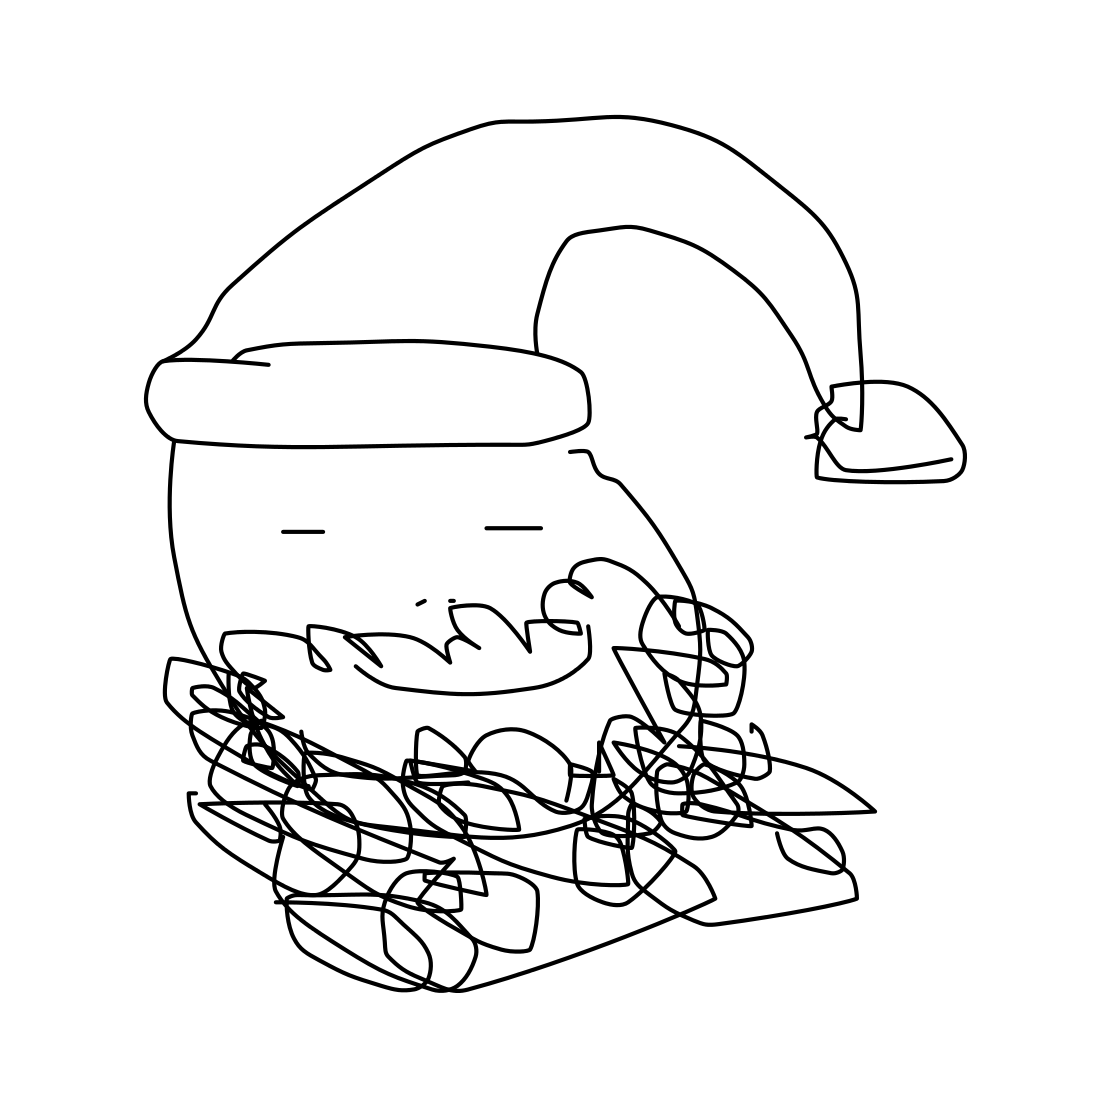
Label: santa claus